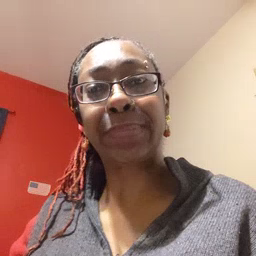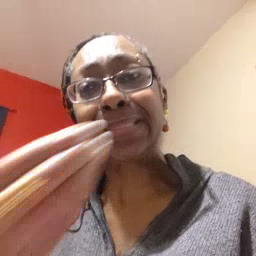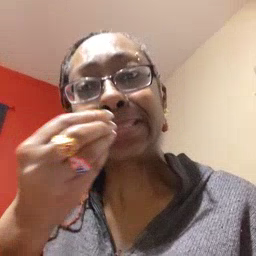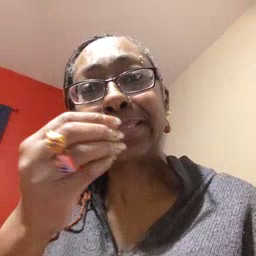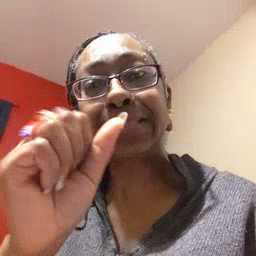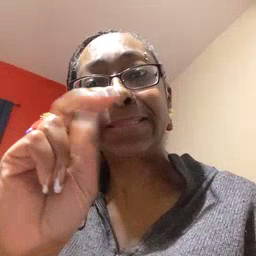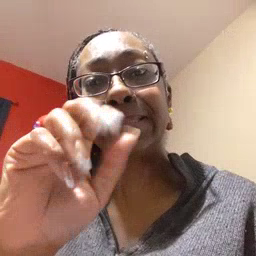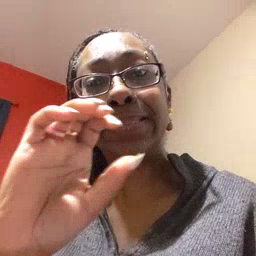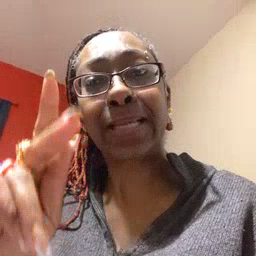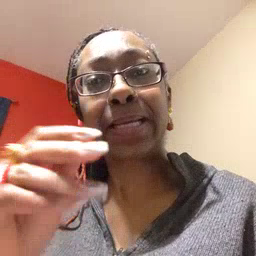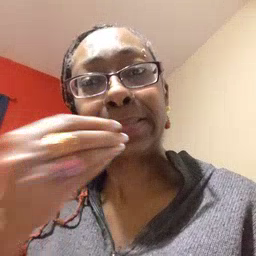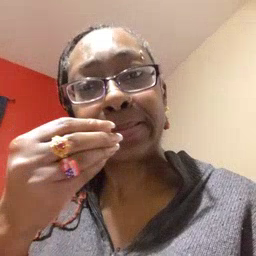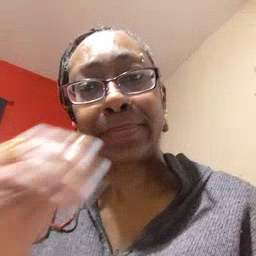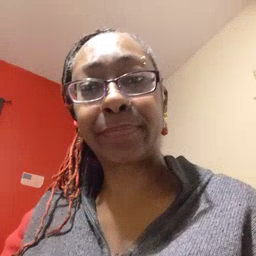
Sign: snack